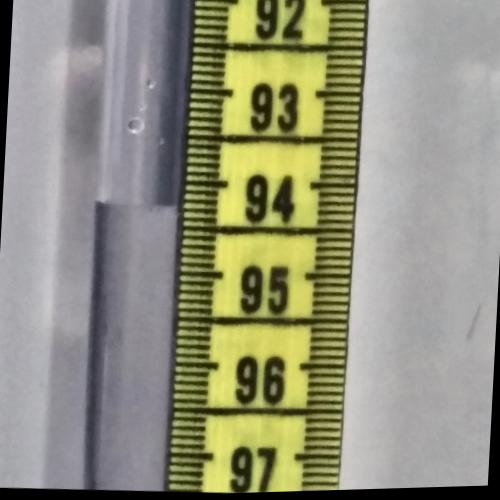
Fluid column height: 94.3 cm